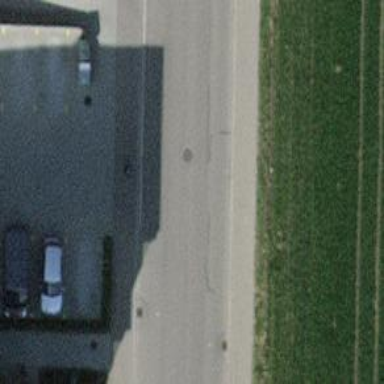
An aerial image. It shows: Unclassified road with asphalt surface. There are sidewalks on both sides.